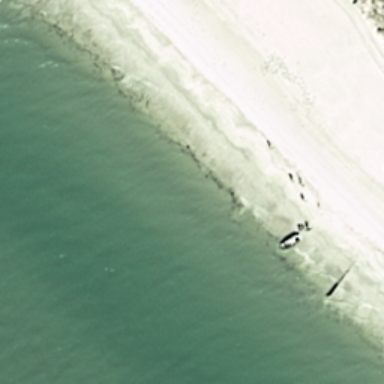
This is a beach with green-blue sea and sands .